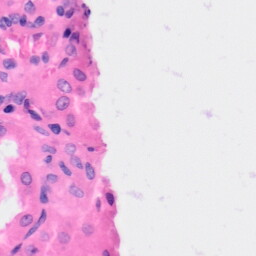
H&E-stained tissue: Kidney